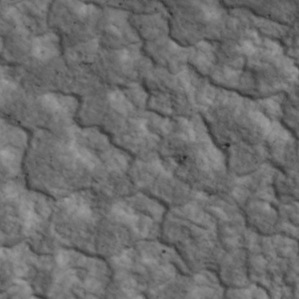
Label: non_frost